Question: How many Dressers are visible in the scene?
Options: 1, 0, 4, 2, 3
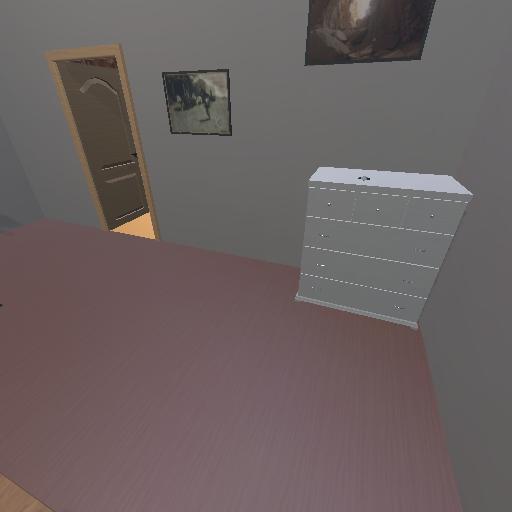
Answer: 1